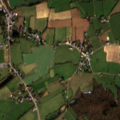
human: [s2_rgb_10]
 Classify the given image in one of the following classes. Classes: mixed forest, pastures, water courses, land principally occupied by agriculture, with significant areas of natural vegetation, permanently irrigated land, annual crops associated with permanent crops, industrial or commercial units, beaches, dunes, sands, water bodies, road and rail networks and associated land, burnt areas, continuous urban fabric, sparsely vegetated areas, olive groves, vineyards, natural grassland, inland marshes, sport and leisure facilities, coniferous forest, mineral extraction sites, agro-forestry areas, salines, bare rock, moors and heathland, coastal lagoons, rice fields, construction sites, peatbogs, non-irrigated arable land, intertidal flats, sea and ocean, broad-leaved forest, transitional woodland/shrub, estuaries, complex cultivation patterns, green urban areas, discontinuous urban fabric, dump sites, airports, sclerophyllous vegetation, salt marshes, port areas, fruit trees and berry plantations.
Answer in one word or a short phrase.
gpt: discontinuous urban fabric, pastures, complex cultivation patterns, broad-leaved forest